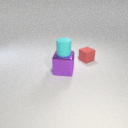
small red rubber cube behind large purple metal cube